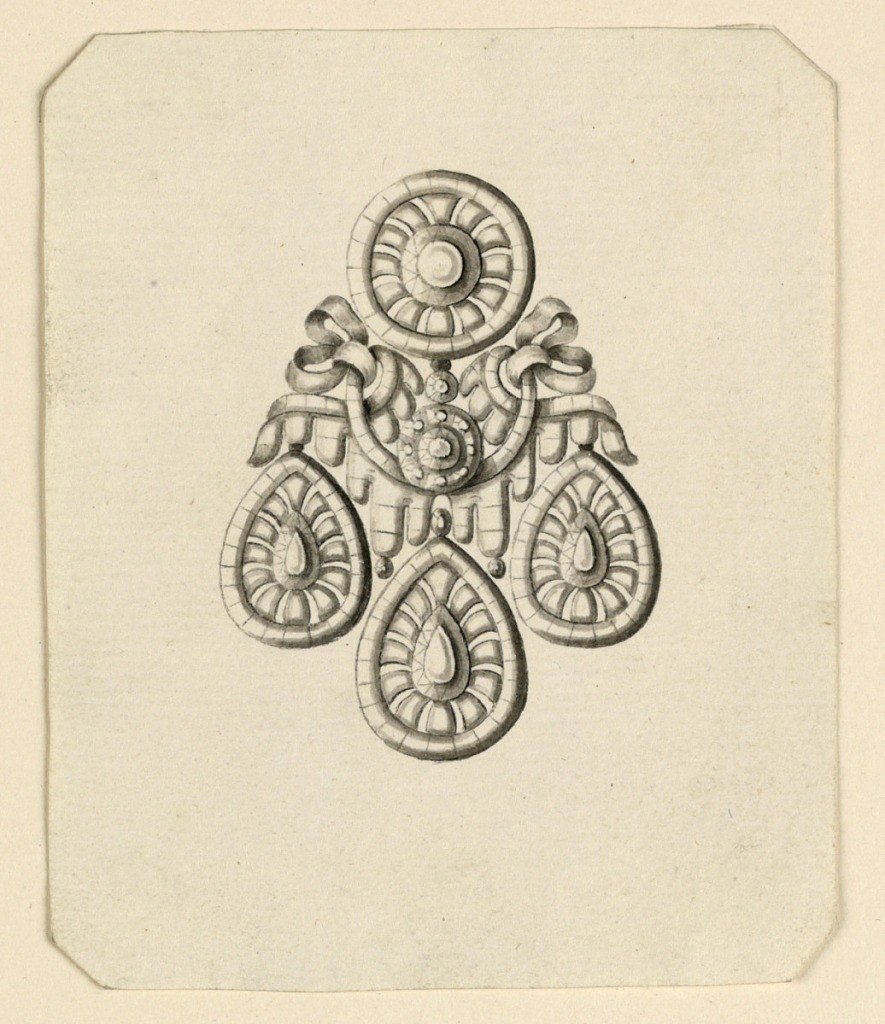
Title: Design for an Earring
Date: late 18th century
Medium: Pen and black ink, brush and gray watercolor on light green paper
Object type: Drawing
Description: Jewelry design for an earring, a disk above and three drops below. The center is in the same shape as 1938-88-823. Bevelled corners.